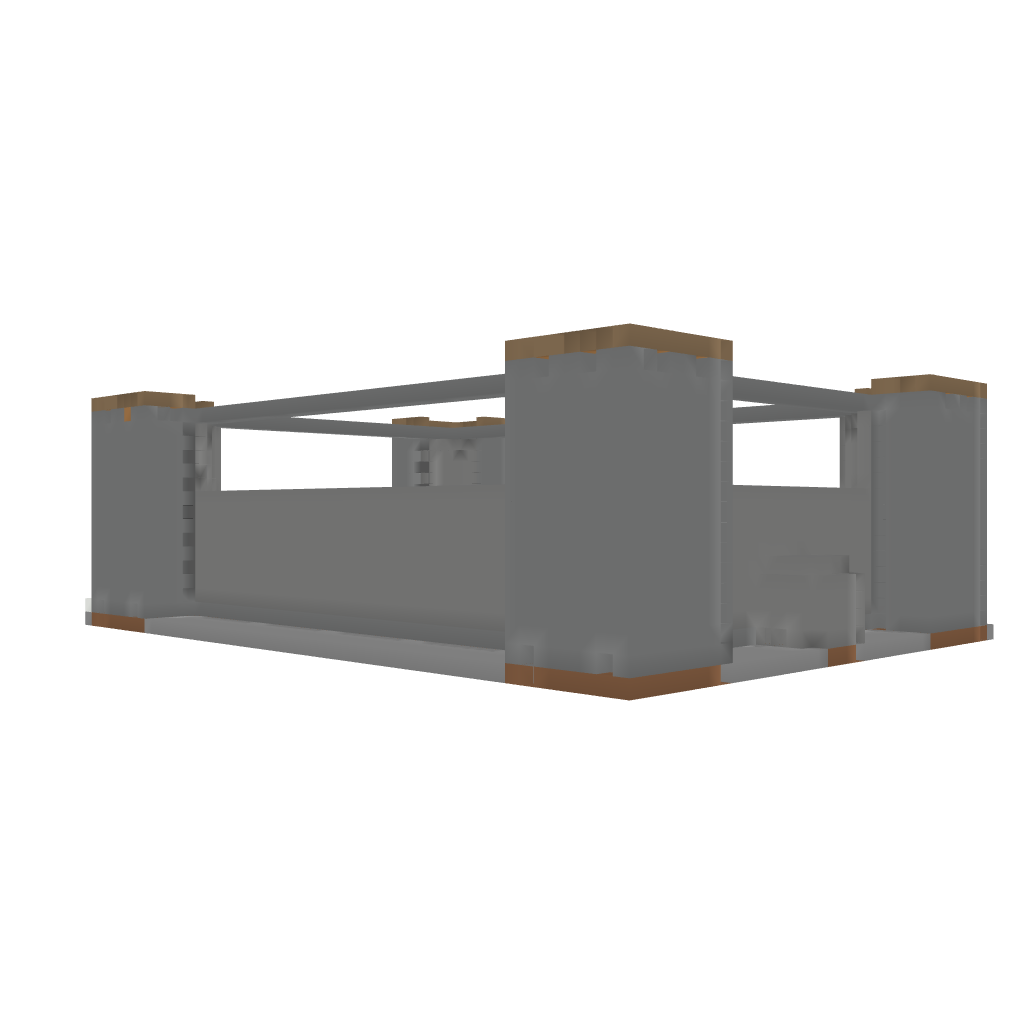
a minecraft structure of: castle-af-lol